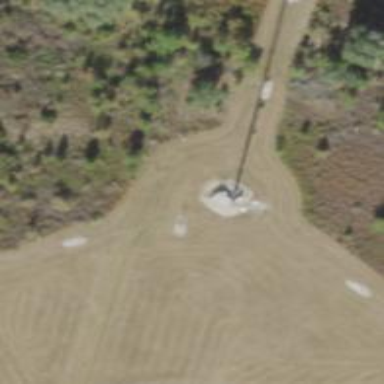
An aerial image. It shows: Mast tower used for communication.